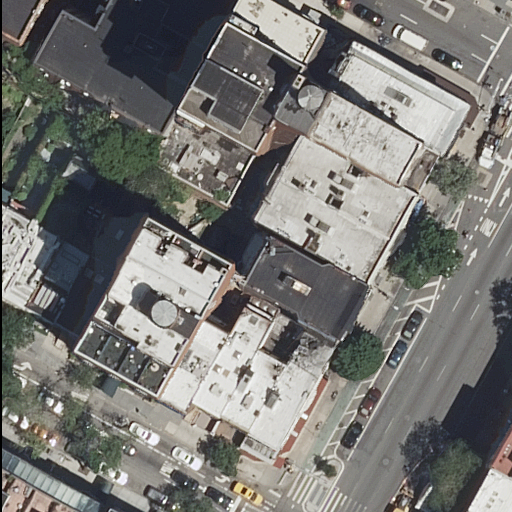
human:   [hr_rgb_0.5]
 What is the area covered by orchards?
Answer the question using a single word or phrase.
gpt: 0m2

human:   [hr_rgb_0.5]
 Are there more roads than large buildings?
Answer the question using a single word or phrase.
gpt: yes

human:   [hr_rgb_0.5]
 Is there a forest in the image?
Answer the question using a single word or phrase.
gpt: no

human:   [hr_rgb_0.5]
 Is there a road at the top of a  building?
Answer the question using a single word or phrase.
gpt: yes

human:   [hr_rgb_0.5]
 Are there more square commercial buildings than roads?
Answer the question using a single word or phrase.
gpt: no

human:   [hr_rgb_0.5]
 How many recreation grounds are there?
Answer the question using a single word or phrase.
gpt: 0

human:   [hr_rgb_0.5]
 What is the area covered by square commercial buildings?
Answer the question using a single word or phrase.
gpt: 0m2

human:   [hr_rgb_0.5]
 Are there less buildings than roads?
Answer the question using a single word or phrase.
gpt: no

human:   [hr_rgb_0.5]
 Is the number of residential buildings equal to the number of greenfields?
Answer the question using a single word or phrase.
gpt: no

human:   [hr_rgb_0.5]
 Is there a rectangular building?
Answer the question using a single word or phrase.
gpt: yes

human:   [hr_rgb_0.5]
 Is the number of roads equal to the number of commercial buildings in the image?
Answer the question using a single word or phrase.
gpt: no

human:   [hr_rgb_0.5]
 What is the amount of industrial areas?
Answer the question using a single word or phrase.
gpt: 0

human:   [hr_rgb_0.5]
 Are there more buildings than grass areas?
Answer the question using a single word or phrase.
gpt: yes

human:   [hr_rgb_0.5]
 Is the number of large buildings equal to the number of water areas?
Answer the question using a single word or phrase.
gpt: no

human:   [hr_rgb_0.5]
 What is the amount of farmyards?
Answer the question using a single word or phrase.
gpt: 0

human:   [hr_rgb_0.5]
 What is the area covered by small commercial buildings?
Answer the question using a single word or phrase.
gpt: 0m2

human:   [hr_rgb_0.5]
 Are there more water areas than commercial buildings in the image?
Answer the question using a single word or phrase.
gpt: no

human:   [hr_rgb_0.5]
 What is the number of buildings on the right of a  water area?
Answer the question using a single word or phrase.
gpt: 0

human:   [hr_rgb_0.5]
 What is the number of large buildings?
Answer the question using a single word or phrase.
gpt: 5

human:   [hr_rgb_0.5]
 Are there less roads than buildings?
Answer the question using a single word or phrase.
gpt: yes

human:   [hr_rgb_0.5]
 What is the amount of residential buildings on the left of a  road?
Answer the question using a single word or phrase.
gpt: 17

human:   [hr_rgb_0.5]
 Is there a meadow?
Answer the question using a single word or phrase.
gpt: no

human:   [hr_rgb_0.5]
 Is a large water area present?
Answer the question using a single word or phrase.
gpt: no

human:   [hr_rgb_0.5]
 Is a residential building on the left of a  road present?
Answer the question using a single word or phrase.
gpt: yes

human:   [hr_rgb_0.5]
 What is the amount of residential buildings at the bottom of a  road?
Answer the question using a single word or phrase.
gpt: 16

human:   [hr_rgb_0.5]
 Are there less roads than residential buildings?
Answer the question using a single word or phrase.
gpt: yes

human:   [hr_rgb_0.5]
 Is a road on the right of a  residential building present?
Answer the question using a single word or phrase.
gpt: yes

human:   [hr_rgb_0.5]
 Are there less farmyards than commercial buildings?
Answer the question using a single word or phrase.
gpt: no

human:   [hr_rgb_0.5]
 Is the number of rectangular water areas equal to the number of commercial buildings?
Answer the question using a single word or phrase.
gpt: yes

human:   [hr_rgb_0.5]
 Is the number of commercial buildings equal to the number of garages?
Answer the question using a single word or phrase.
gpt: yes

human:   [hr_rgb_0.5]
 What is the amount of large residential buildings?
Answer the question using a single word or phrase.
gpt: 5

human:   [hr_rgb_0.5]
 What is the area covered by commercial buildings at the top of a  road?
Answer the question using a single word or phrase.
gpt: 0m2

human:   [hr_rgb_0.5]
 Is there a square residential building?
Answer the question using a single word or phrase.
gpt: no

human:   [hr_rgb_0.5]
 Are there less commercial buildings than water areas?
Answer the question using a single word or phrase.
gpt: no

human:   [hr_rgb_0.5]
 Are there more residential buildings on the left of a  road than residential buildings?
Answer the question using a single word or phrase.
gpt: no

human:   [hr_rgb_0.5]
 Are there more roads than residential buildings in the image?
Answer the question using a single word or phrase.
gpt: no